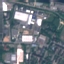
Label: Industrial